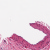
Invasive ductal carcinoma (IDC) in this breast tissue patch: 1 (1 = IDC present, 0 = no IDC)